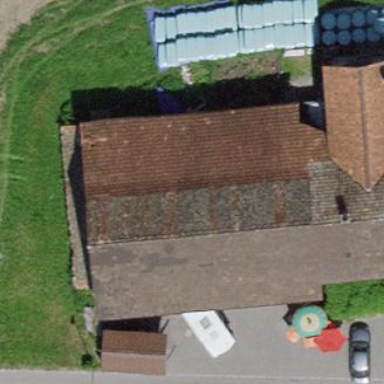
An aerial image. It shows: Farm building.